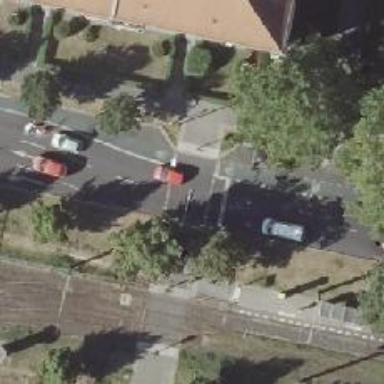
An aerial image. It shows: Crossing with traffic signals.